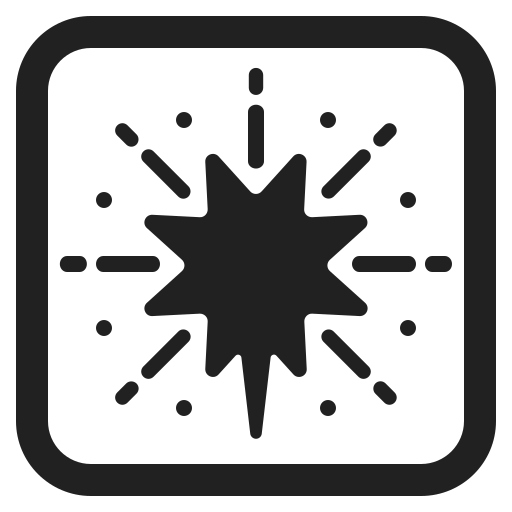
fireworks high contrast